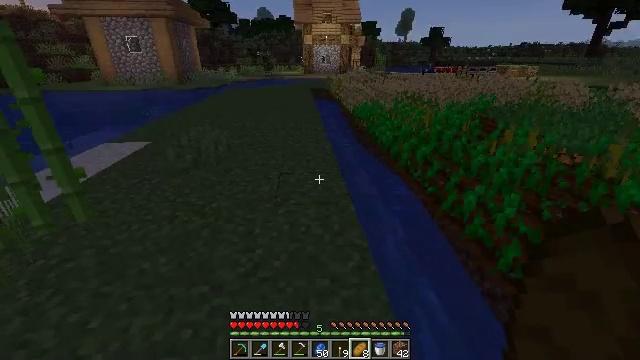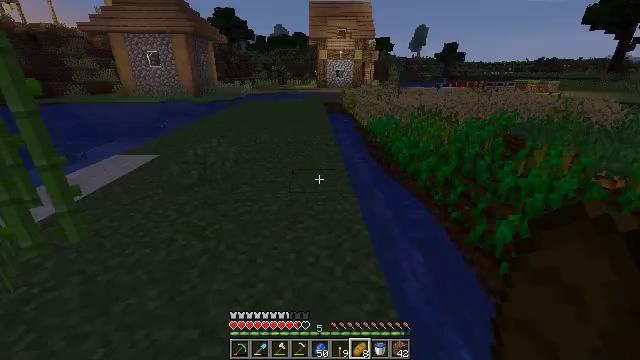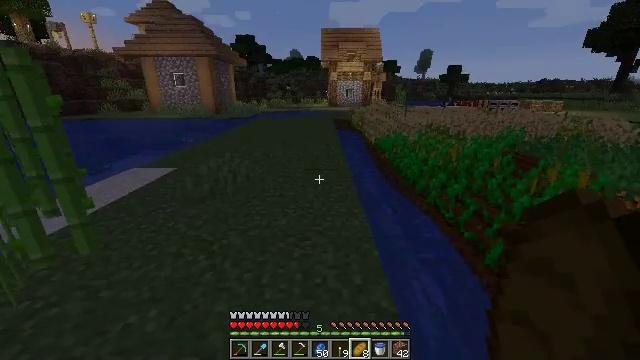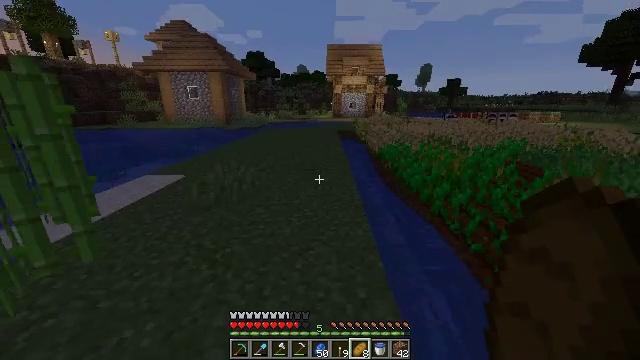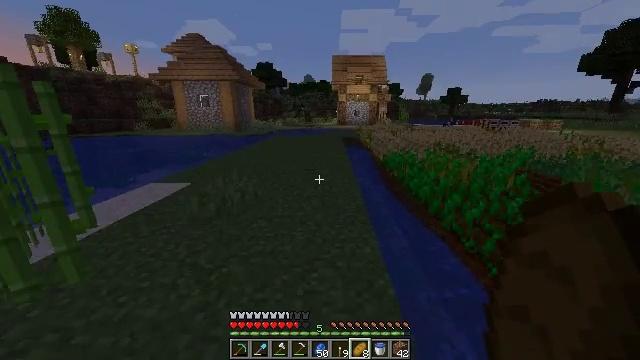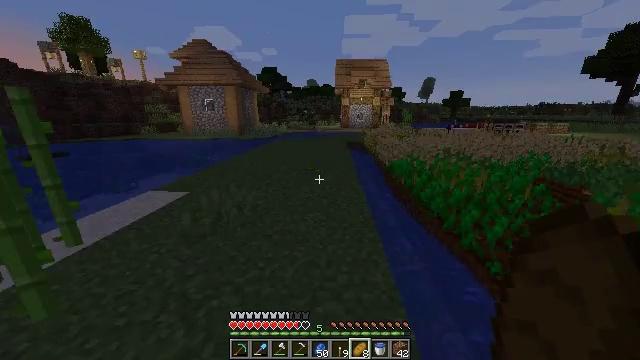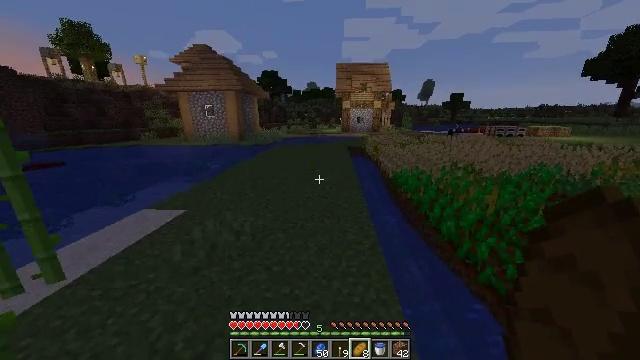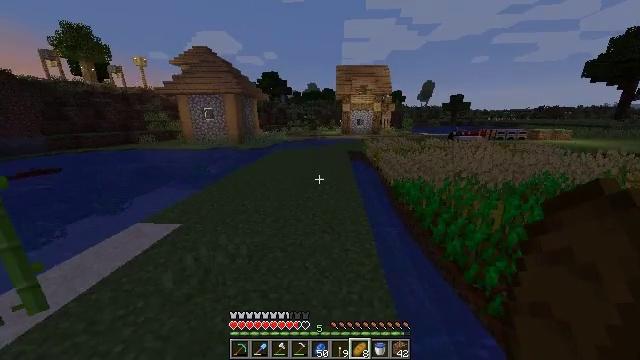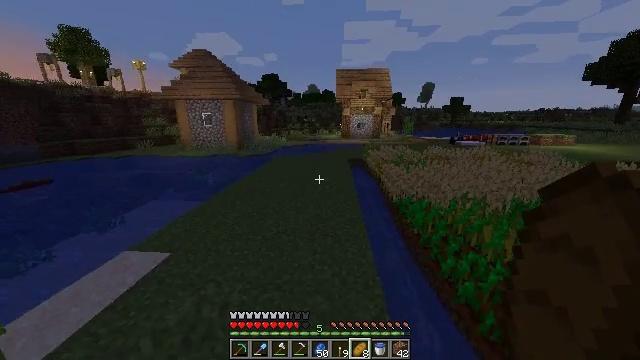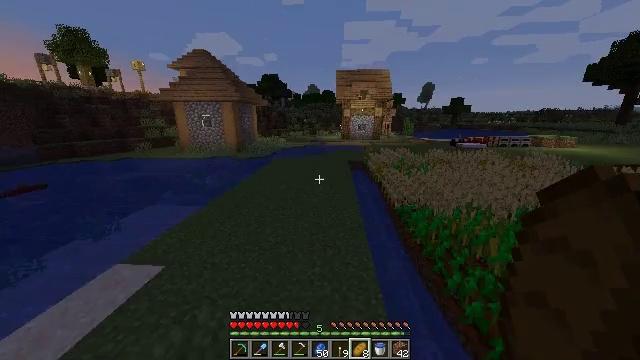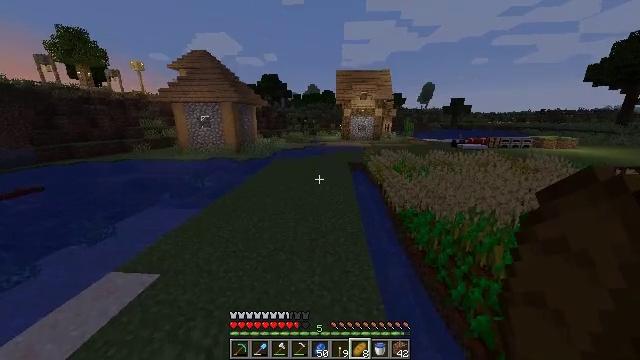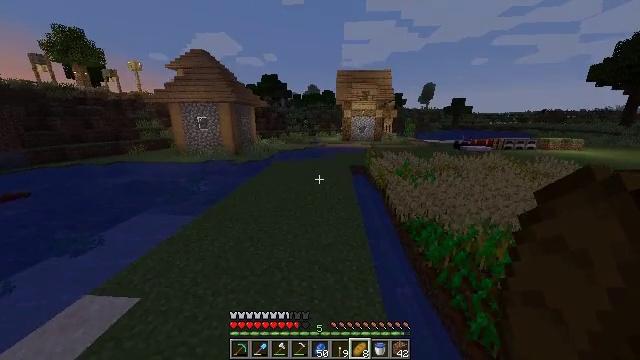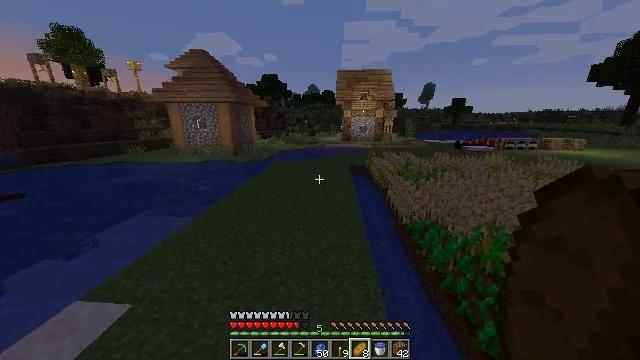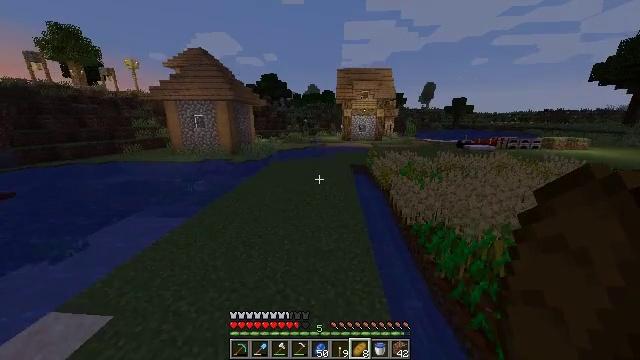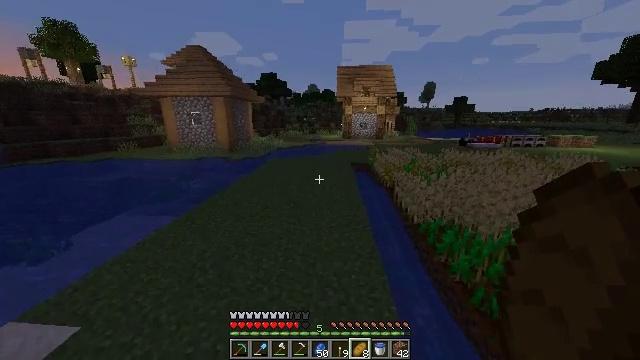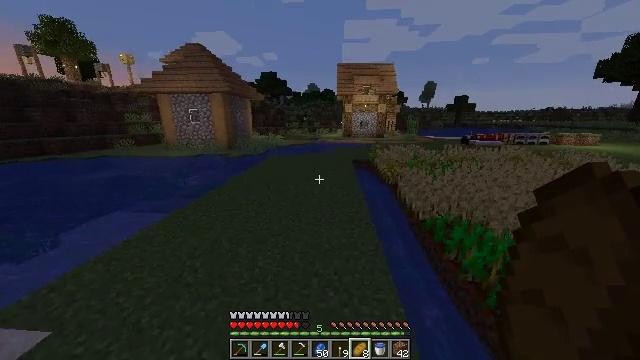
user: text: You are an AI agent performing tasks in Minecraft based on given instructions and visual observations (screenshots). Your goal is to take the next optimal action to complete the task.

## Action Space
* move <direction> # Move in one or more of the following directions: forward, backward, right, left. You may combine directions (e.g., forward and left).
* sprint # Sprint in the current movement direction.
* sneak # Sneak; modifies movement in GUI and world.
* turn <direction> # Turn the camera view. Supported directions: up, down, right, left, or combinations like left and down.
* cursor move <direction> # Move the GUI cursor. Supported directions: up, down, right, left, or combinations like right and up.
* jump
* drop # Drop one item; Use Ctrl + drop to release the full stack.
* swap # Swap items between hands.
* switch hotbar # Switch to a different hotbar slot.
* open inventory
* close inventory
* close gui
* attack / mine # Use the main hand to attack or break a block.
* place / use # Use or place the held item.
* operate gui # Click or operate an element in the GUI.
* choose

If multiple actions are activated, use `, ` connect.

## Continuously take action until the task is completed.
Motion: motion action
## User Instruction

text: Gather sugar cane for crafting.
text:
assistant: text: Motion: move forward, sprint, turn left and up
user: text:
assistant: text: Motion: move forward, sprint, turn left and up
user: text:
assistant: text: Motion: move forward, sprint, turn left and up
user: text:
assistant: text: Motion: move forward, sprint, turn left and up
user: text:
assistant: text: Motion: move forward, sprint
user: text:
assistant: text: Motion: move forward, sprint, jump
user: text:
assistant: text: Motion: move forward, sprint, jump
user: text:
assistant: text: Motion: move forward, sprint, jump
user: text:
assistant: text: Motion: move forward, sprint, jump
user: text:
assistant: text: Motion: move forward, sprint, jump
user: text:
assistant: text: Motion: move forward, sprint, jump
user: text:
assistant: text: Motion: move forward, sprint, jump
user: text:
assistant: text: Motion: move forward, sprint, jump
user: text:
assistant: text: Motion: move forward, sprint, jump
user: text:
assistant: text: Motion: move forward, sprint, jump
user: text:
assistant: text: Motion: move forward, sprint, jump
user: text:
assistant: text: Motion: move forward, sprint, jump
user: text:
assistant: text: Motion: move forward, sprint, jump
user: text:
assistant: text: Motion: move forward, sprint, jump
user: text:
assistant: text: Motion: move forward, sprint, jump
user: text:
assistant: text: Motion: move forward, sprint, jump
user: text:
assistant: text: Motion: move forward, sprint, jump
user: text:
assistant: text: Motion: move forward, sprint, turn left and down, jump
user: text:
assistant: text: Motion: move forward, sprint, turn down, jump
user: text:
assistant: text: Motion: move forward, sprint, jump
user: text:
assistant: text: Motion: move forward, sprint, jump
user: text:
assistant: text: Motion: move forward, sprint, jump
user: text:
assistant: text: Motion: move forward, sprint, jump
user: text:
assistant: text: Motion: move forward, sprint, jump
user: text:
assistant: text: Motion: move forward, sprint, jump